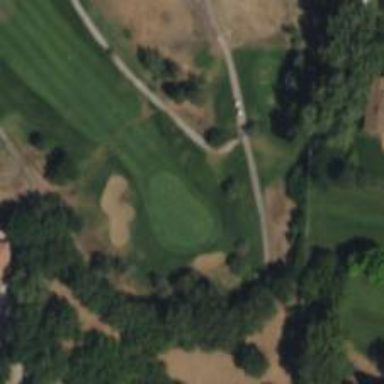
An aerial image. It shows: View of golf hole.